Aerial crown-view tile of a tropical tree (Barro Colorado Island, Panama), acquired 20240813:
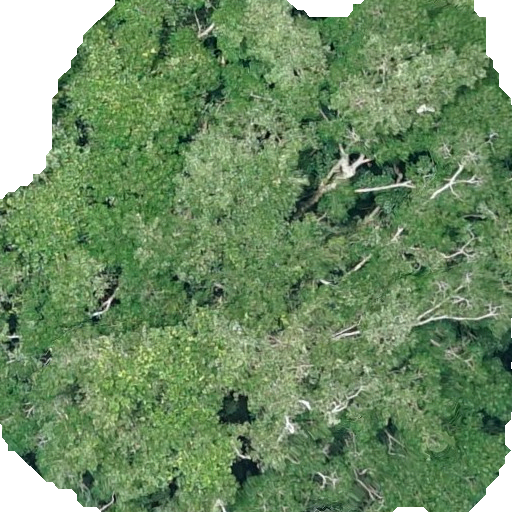
Species: Hura crepitans
GBIF accepted scientific name: Hura crepitans
Crown area: 401.277 m²